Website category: restaurant
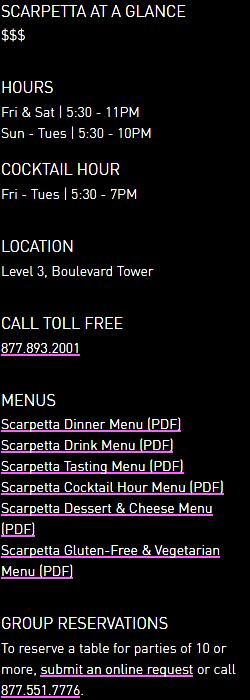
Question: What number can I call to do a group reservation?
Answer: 877.551.7776

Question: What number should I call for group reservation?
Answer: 877.551.7776

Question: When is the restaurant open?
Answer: Fri & Sat | 5:30 - 11PM Sun - Tues | 5:30 - 10PM

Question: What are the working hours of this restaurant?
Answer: Fri & Sat | 5:30 - 11PM Sun - Tues | 5:30 - 10PM

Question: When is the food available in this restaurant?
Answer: Fri & Sat | 5:30 - 11PM Sun - Tues | 5:30 - 10PM

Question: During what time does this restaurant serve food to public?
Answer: Fri & Sat | 5:30 - 11PM Sun - Tues | 5:30 - 10PM

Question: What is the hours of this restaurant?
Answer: Fri & Sat | 5:30 - 11PM Sun - Tues | 5:30 - 10PM

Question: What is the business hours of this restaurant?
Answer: Fri & Sat | 5:30 - 11PM Sun - Tues | 5:30 - 10PM

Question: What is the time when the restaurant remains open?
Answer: Fri & Sat | 5:30 - 11PM Sun - Tues | 5:30 - 10PM

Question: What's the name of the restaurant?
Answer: Scarpetta at a glance

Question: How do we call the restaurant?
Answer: Scarpetta at a glance

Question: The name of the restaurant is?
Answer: Scarpetta at a glance

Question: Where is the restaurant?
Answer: Level 3, Boulevard Tower

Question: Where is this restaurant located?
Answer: Level 3, Boulevard Tower

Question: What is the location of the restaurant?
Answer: Level 3, Boulevard Tower

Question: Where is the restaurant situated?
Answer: Level 3, Boulevard Tower

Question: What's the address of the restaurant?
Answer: Level 3, Boulevard Tower

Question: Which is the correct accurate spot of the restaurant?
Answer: Level 3, Boulevard Tower

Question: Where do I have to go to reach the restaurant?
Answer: Level 3, Boulevard Tower

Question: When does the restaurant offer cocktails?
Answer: Fri - Tues | 5:30 - 7PM

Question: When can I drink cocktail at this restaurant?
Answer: Fri - Tues | 5:30 - 7PM

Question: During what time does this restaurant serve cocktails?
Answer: Fri - Tues | 5:30 - 7PM

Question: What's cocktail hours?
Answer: Fri - Tues | 5:30 - 7PM